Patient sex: M
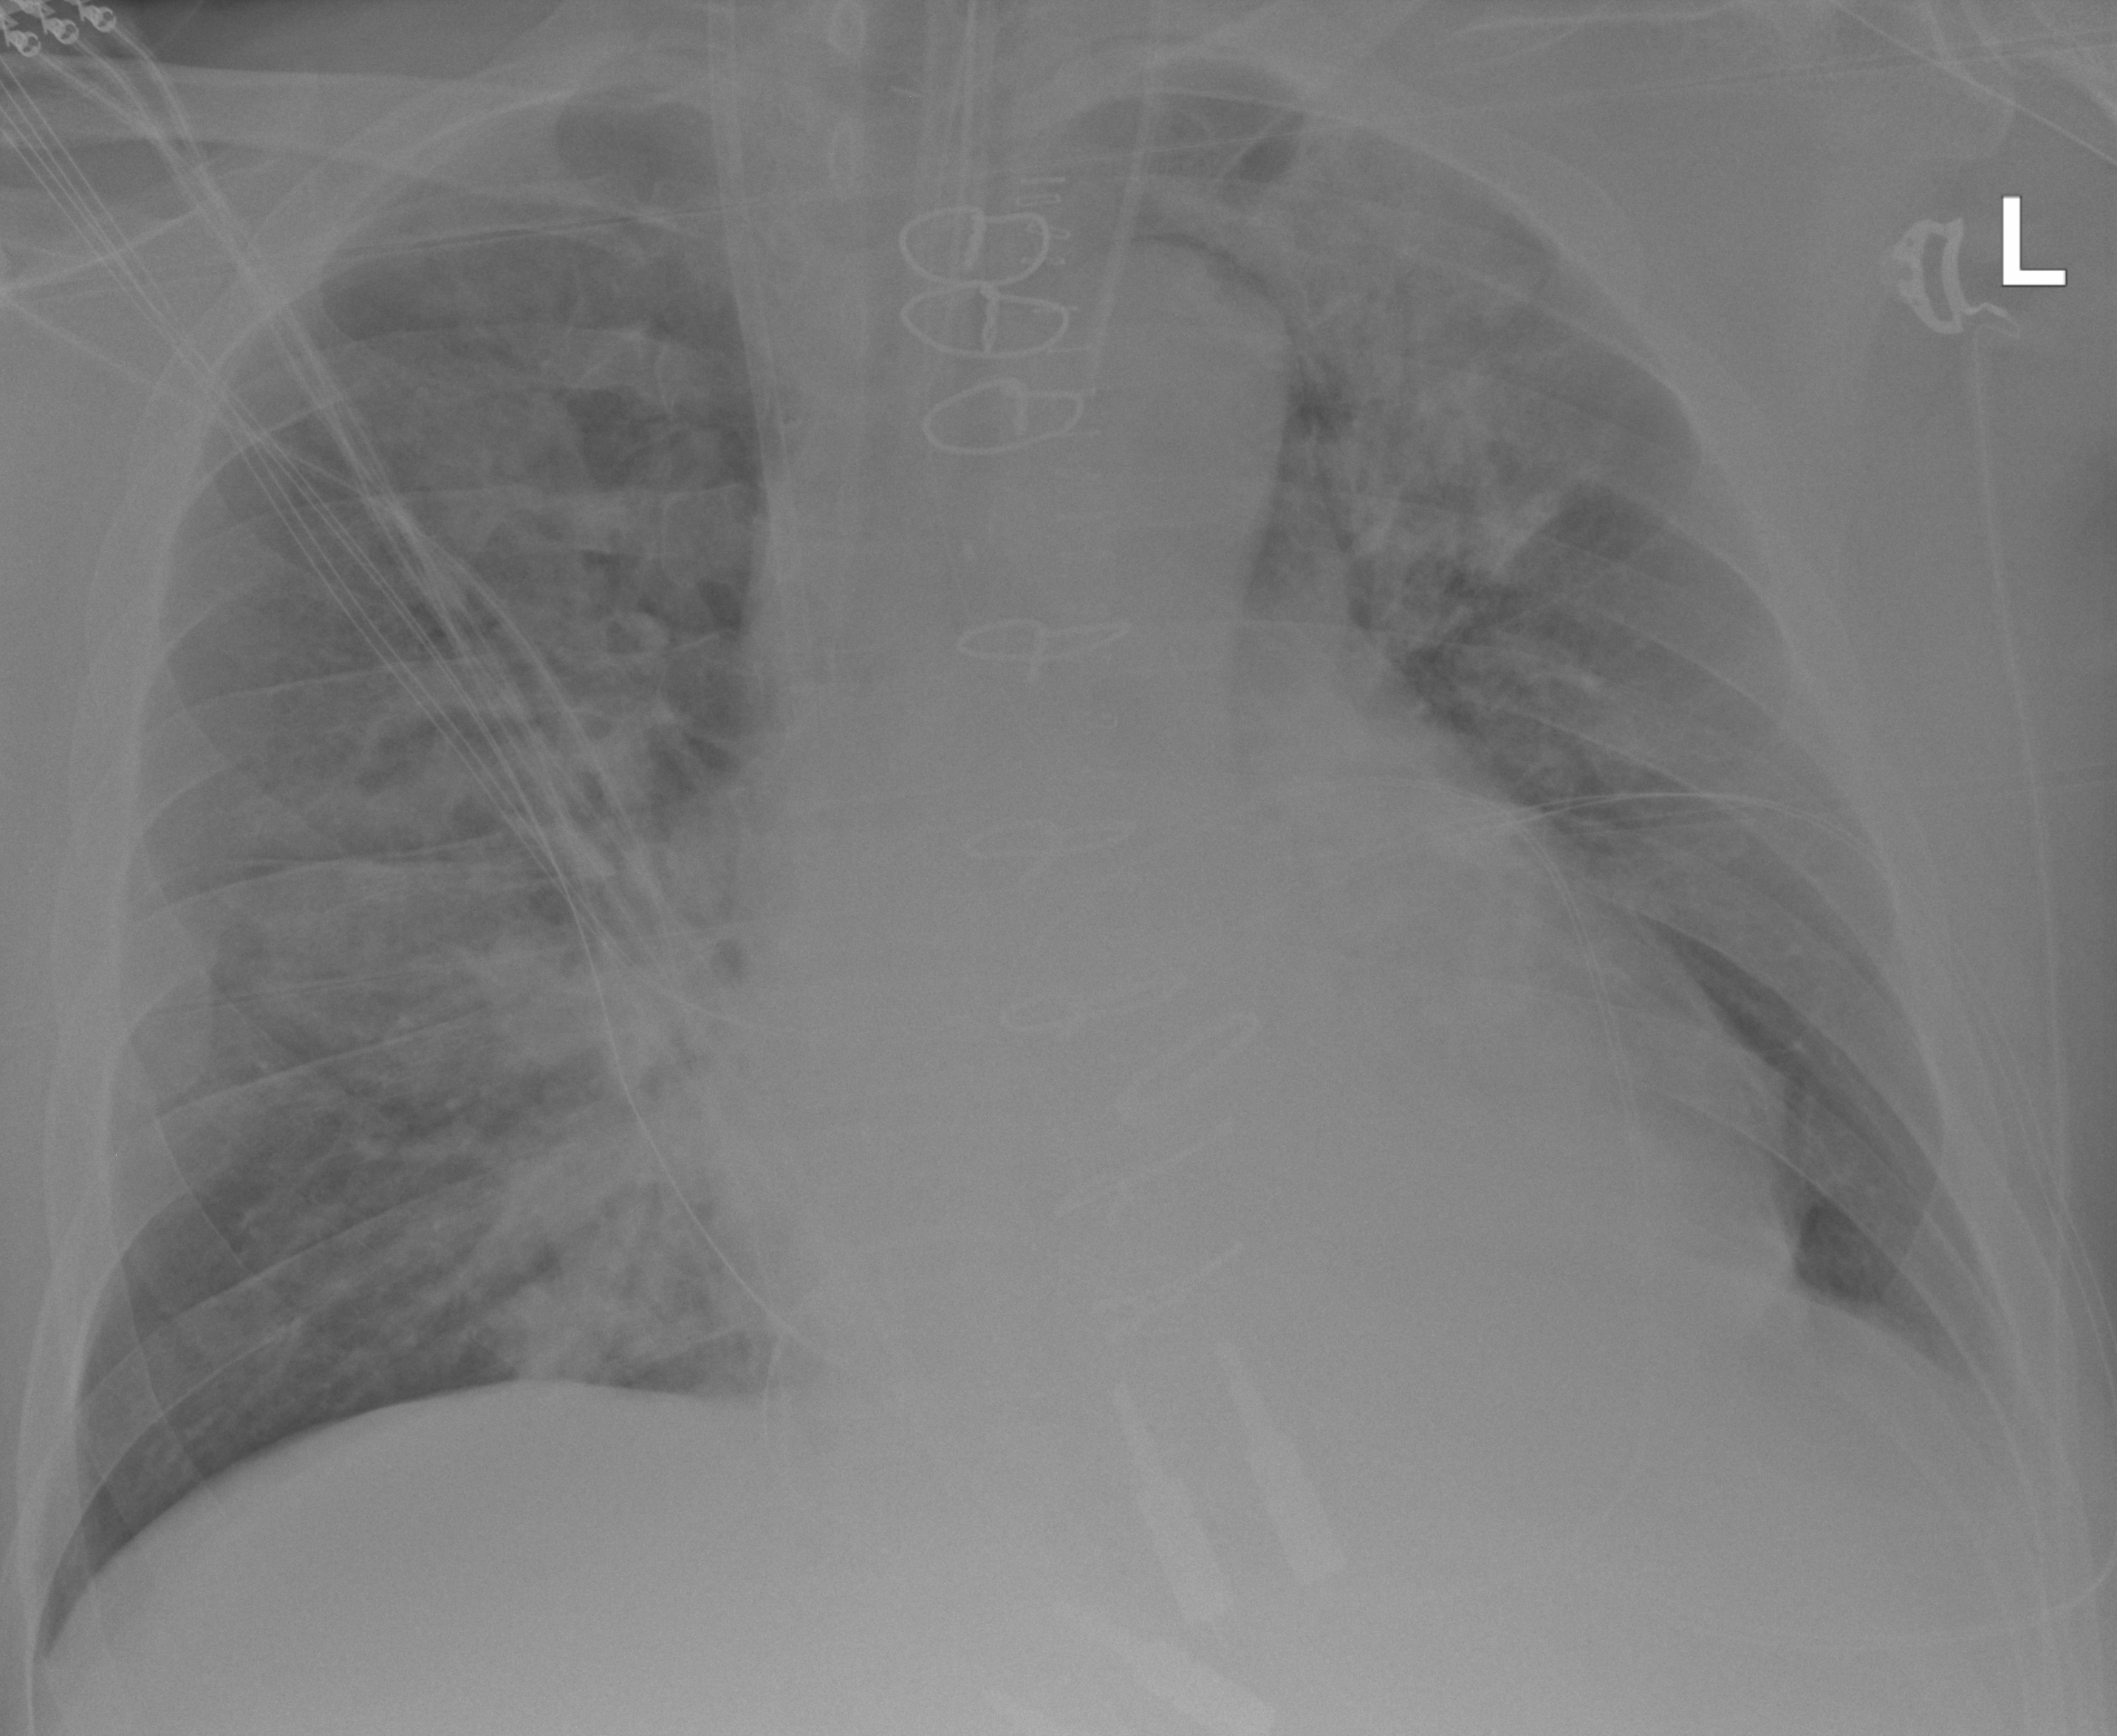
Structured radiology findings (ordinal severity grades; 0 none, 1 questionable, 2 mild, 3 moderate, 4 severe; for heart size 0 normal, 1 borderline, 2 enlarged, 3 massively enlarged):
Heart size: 2
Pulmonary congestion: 2
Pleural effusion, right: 0
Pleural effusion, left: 2
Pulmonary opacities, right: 2
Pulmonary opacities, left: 2
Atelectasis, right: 2
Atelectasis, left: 2